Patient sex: M
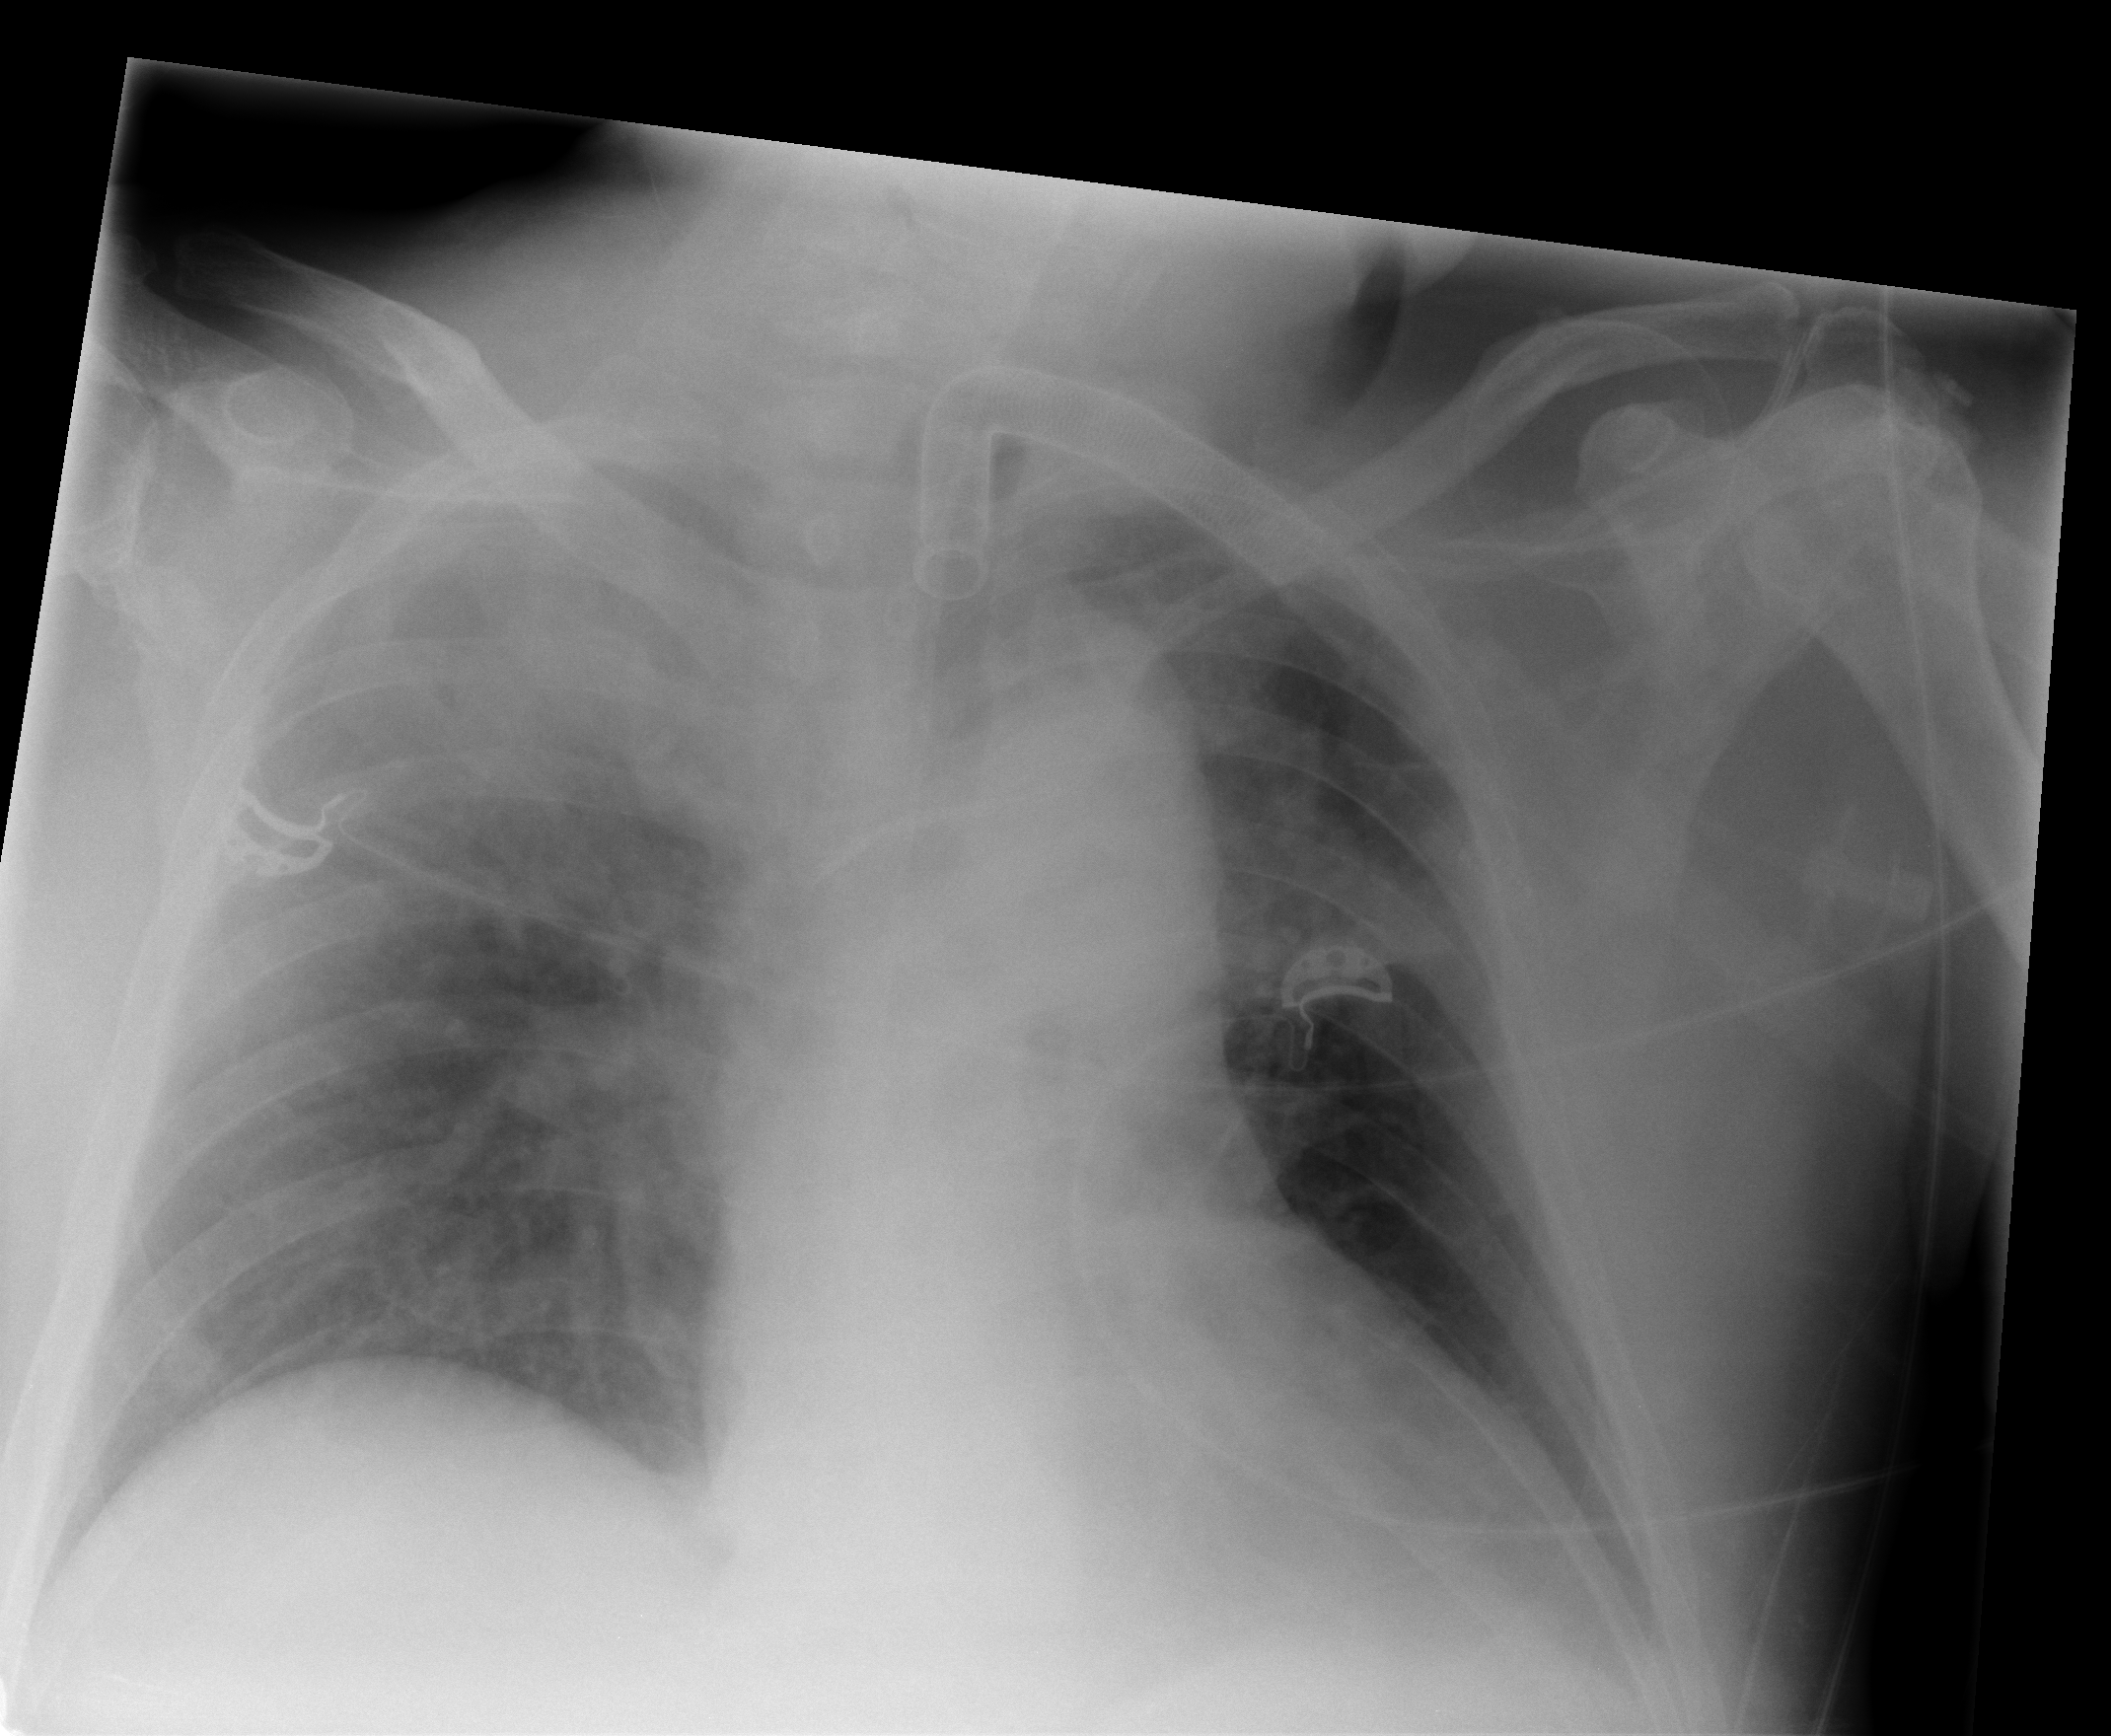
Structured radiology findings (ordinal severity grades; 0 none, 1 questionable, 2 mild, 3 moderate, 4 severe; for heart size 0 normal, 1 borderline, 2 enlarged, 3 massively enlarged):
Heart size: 0
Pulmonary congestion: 0
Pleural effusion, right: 0
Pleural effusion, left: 2
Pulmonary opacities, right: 3
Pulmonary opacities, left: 2
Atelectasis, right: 3
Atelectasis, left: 2